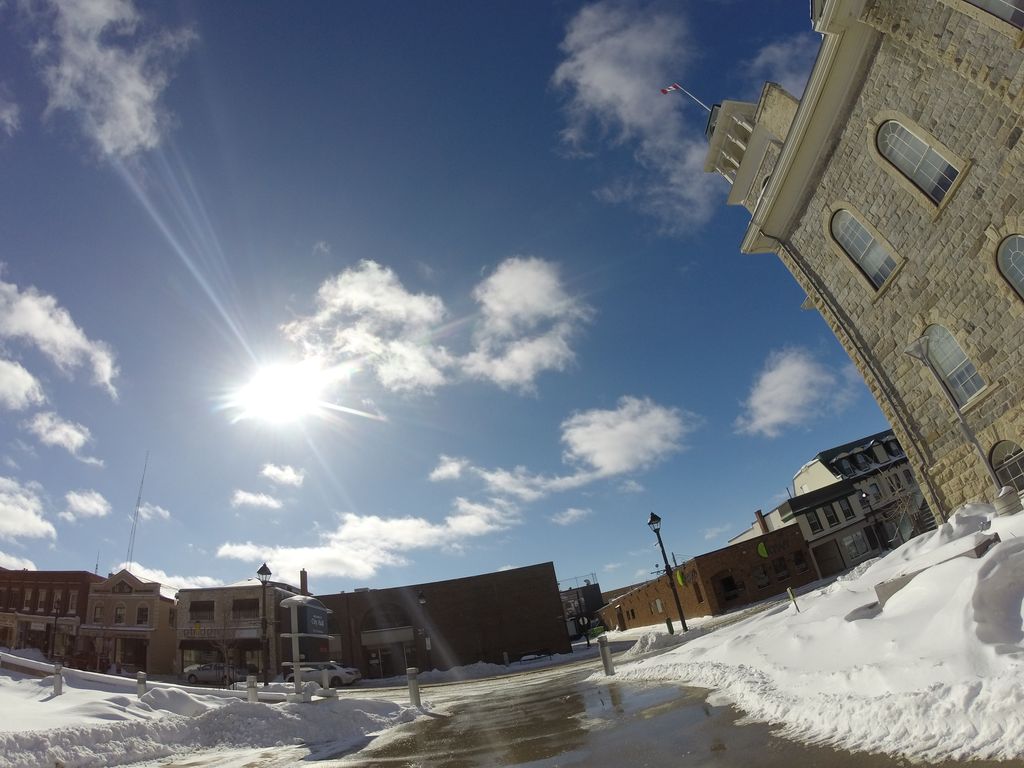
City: kitchener-waterloo